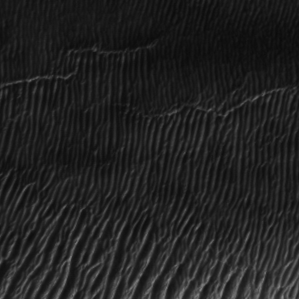
Label: frost